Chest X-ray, PA view. Patient: 29 years old, sex F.
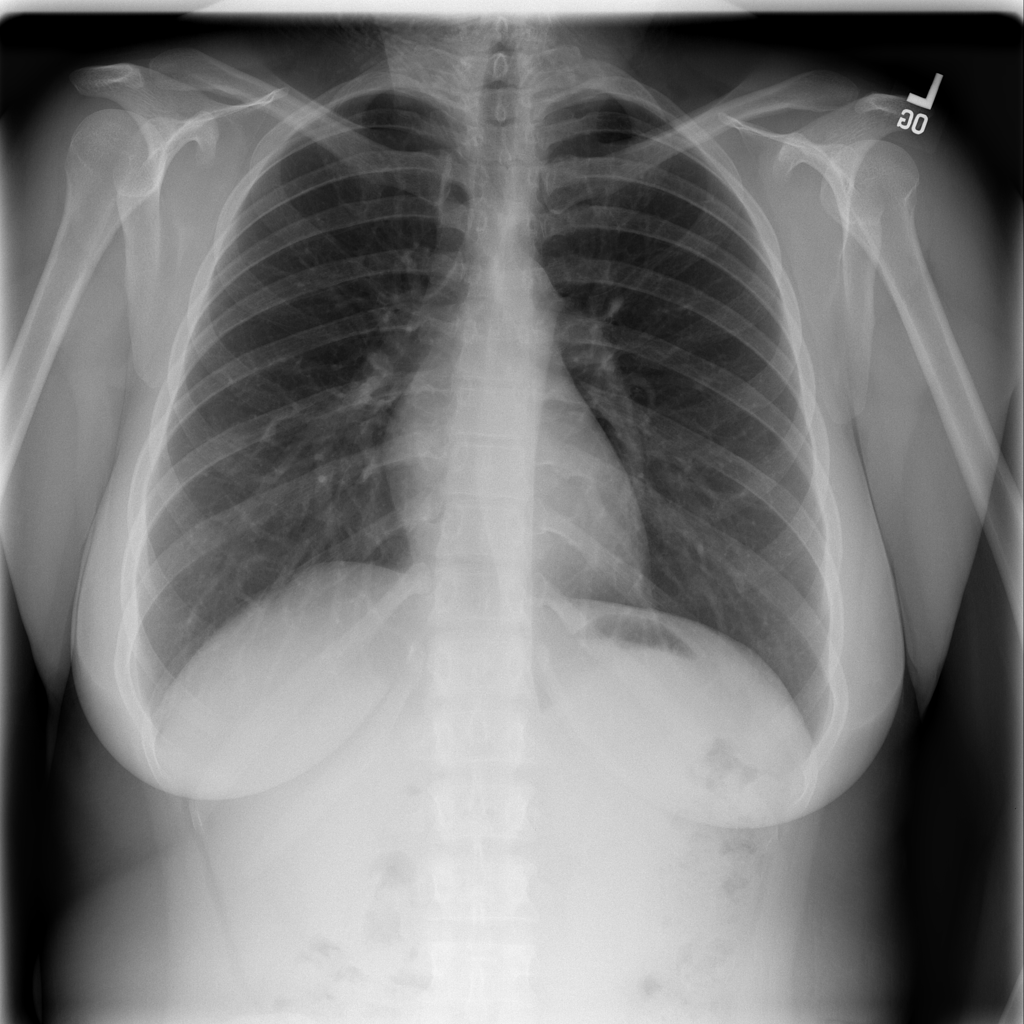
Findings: No Finding